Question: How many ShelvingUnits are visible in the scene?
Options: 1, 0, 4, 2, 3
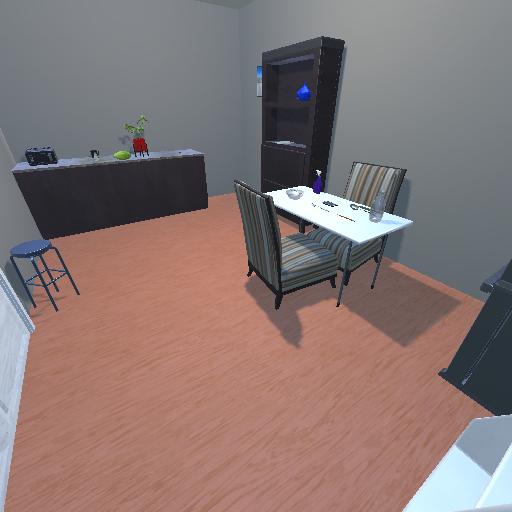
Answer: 1